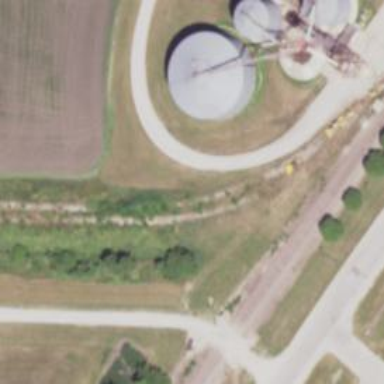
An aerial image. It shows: Rail spur service.